Question: I've implemented the graph in the class 'Graph' as adjacency matrix with all required functions to access and modify it, the ones i needed in the DFS algorithm
'''
// for a Graph x, node v
string x.get_node_value(v) //returns the the label of the node
queue x.neighbors(v) //returns a queue with the adjacent nodes to the node v (nodes index on the graph starts from 1)
'''
now i tried to implement a recursive DFS but it always stuck at some point, it never recurse back after it calls itself again, so it works and finds the goal if it exists on its path before it reaches a leaf node, but then it stops after reaching a leaf node
It keeps track of the nodes by indicating colors, unvisited node is WHITE, node in progress is GREY, node that is done (visited and all children are visited) is BLACK.
Here's the kickoff function:
'''
int Search::DFSr(const std::string search_key, Graph& x, int starting_node){
Color * visited_nodes = new Color[x.size()];
for(int i=0; i<x.size(); i++){visited_nodes[i] = WHITE;}
bool goal_f = 0;
int goal = DFSUtil(search_key, x, starting_node, visited_nodes, goal_f);
if(goal_f) return goal;
else return -1;
}
'''
and here's the visit function:
'''
int Search::DFSUtil(std::string search_key, Graph& x, int current_node, Color(visited_nodes)[], bool& goal_f){
visited_nodes[current_node-1] = GREY; //-1 because array index start from 0 but nodes index on the graph starts from 1
if(x.get_node_value(current_node) == search_key ){
goal_f = 1;
return current_node;
}
else{
std::queue <int> childs = x.neighbors(current_node);
while(!childs.empty() && !goal_f){
if(visited_nodes[childs.front()-1] == WHITE){
return DFSUtil(search_key, x, childs.front(), visited_nodes, goal_f);
}
childs.pop();
}
visited_nodes[current_node-1] = BLACK;
}
}
'''
Tested it on this graph:

It only finds the goal if it was within A, B, or D, otherwise it exits normally without errors
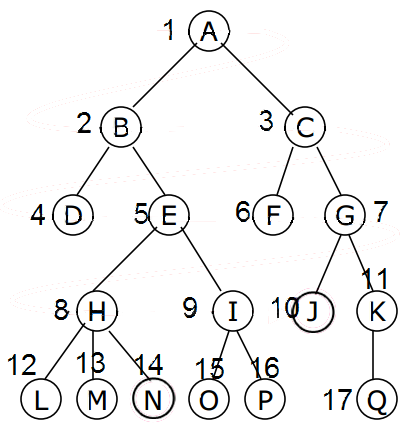
Answer: The following change to your code should help:
'''
int Search::DFSUtil(std::string search_key, Graph& x, int current_node, Color(visited_nodes)[], bool& goal_f){
visited_nodes[current_node-1] = GREY; //-1 because array index start from 0 but nodes index on the graph starts from 1
if(x.get_node_value(current_node) == search_key ){
goal_f = 1;
return current_node;
}
else{
std::queue <int> childs = x.neighbors(current_node);
while(!childs.empty() && !goal_f){
if(visited_nodes[childs.front()-1] == WHITE){
int result = DFSUtil(search_key, x, childs.front(), visited_nodes, goal_f);
if( result >= 0 ) {
return result;
}
}
childs.pop();
}
visited_nodes[current_node-1] = BLACK;
}
return -1;
}
'''
You can further remove goal_f variable from parameters and statements involving it. A return value is sufficient.
EDIT: the problem was in this line of code
'''
return DFSUtil(search_key, x, childs.front(), visited_nodes, goal_f);
'''
Here the function was returning even if the goal had not been found. So the remaining (in the queue) neighbors were not getting visited. The fix makes the function to return only if the goal has been reached. In the fix, there is also "return -1" statement in the end of the function, which indicates that the function finished without reaching the goal.
For assesment of code logic, memory, and readability, and suggestions of best practices you can post your code here: <URL>